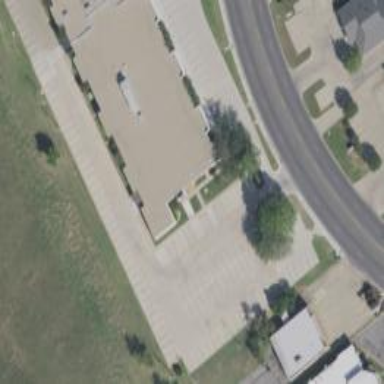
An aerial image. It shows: Office building.